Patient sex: F
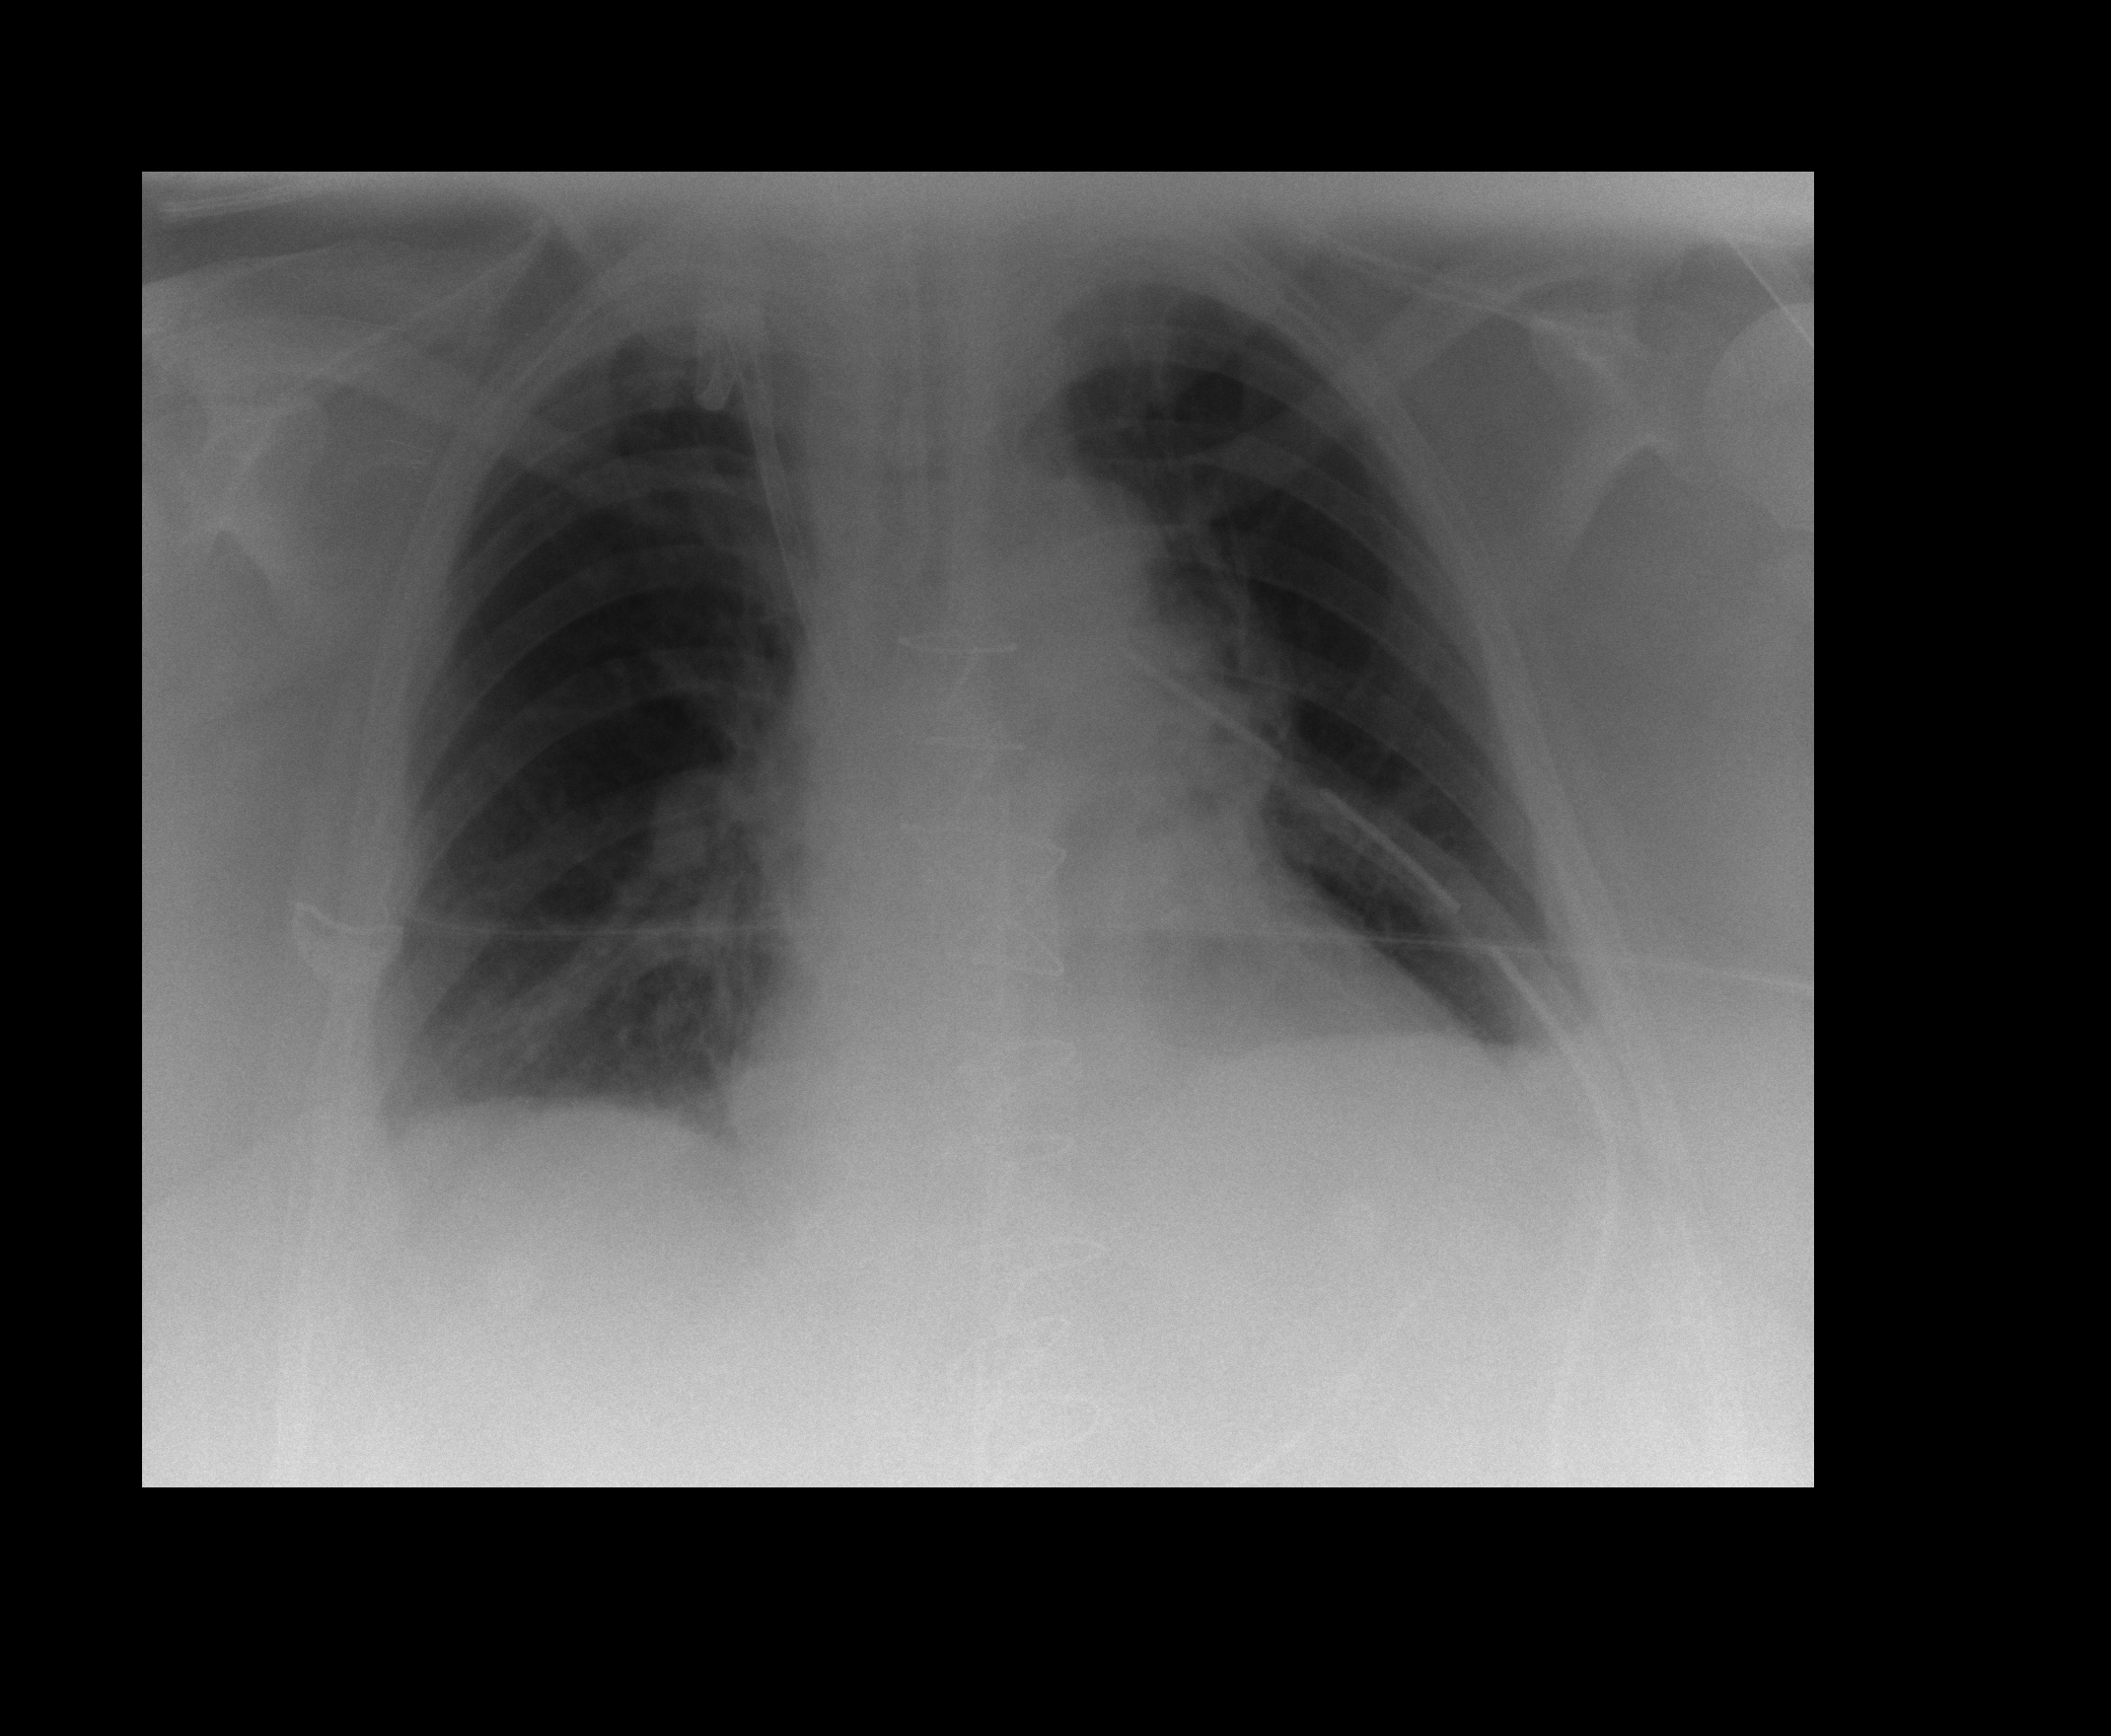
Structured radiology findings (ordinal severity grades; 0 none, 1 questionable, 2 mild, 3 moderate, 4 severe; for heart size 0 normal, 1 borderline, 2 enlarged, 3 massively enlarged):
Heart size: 2
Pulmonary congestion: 2
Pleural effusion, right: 2
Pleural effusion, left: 1
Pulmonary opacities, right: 0
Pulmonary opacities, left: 0
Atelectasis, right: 2
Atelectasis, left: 1